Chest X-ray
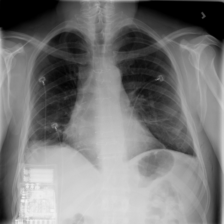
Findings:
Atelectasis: positive
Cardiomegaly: negative
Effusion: negative
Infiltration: negative
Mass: negative
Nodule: negative
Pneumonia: negative
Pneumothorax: negative
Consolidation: negative
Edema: negative
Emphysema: negative
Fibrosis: negative
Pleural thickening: negative
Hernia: negative